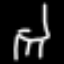
Label: chair